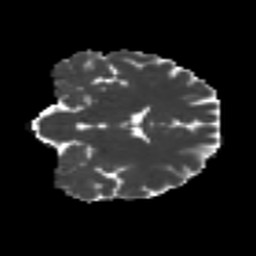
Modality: MD
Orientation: coronal
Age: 29
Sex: female
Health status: ill
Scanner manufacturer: siemens
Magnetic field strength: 3 T
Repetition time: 6.5 s
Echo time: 0.062 s